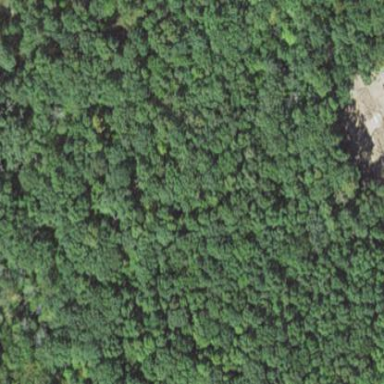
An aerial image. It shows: Nature reserve surrounded by woodland.